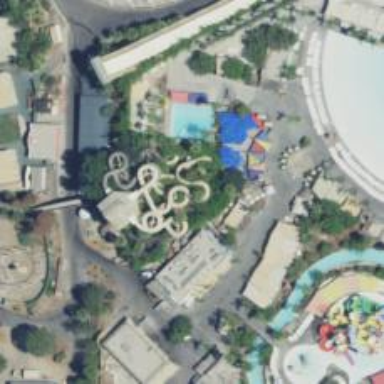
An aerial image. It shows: Water slide attraction.